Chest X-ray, AP view. Patient: 44 years old, sex M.
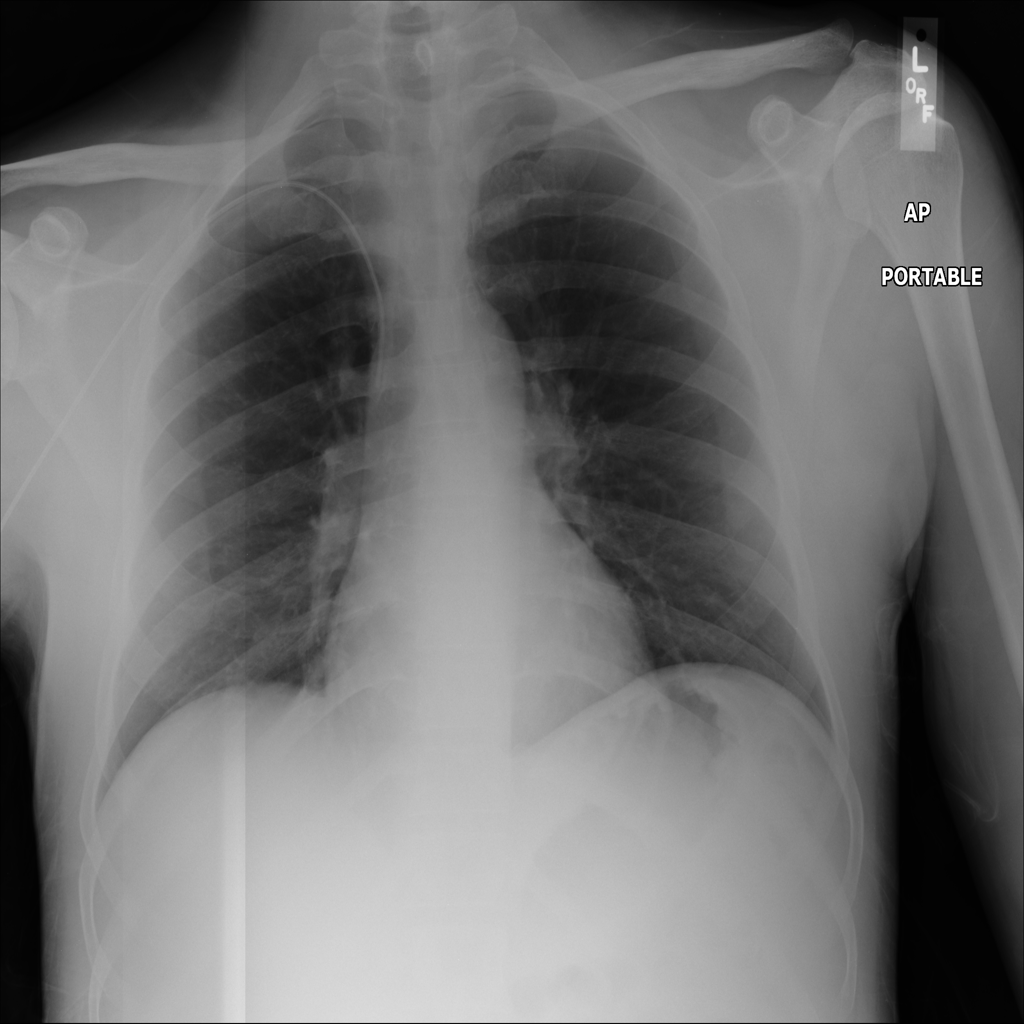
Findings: No Finding